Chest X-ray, AP view. Patient: 67 years old, sex M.
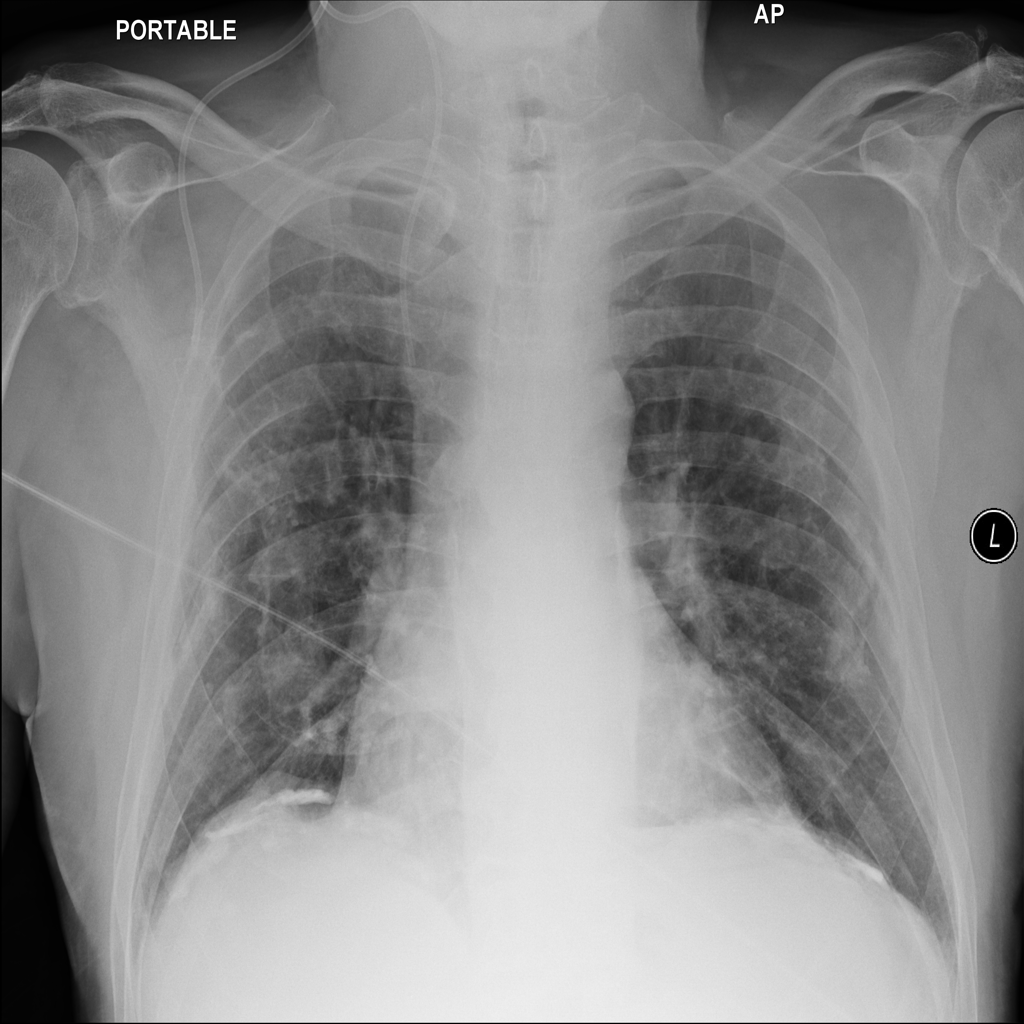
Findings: No Finding